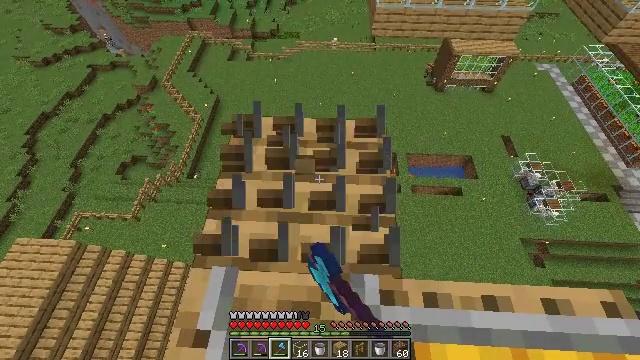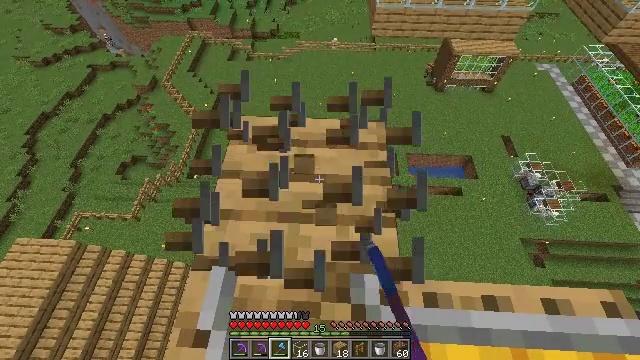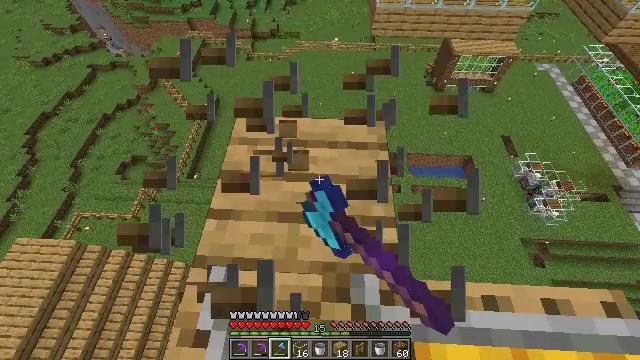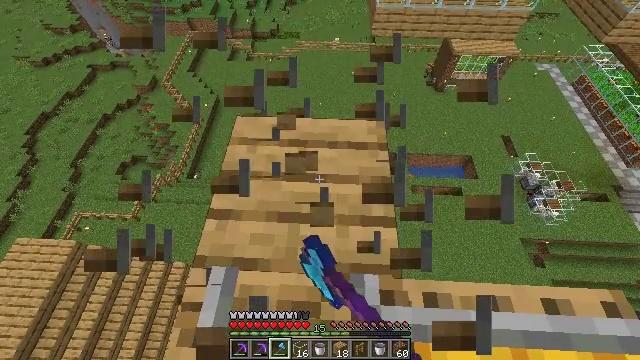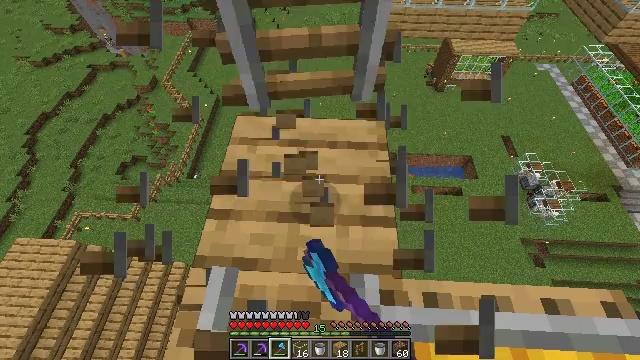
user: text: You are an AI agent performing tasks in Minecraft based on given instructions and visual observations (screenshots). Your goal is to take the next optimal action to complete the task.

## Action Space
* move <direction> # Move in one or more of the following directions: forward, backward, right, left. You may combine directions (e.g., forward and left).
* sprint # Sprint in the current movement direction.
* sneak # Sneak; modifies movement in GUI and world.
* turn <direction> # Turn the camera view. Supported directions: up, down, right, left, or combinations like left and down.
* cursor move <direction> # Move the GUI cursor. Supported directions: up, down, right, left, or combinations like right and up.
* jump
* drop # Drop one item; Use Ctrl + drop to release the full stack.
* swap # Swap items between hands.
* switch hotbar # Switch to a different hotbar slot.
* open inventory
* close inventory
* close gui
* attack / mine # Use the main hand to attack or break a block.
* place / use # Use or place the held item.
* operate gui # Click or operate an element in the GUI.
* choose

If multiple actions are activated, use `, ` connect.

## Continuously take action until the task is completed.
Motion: motion action
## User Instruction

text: Gather the rail for future use.
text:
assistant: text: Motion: sneak, attack / mine
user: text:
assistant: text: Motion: sneak, attack / mine
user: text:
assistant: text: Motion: sneak, attack / mine
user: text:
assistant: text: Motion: sneak, attack / mine
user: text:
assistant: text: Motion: sneak, attack / mine